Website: macys
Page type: gifting
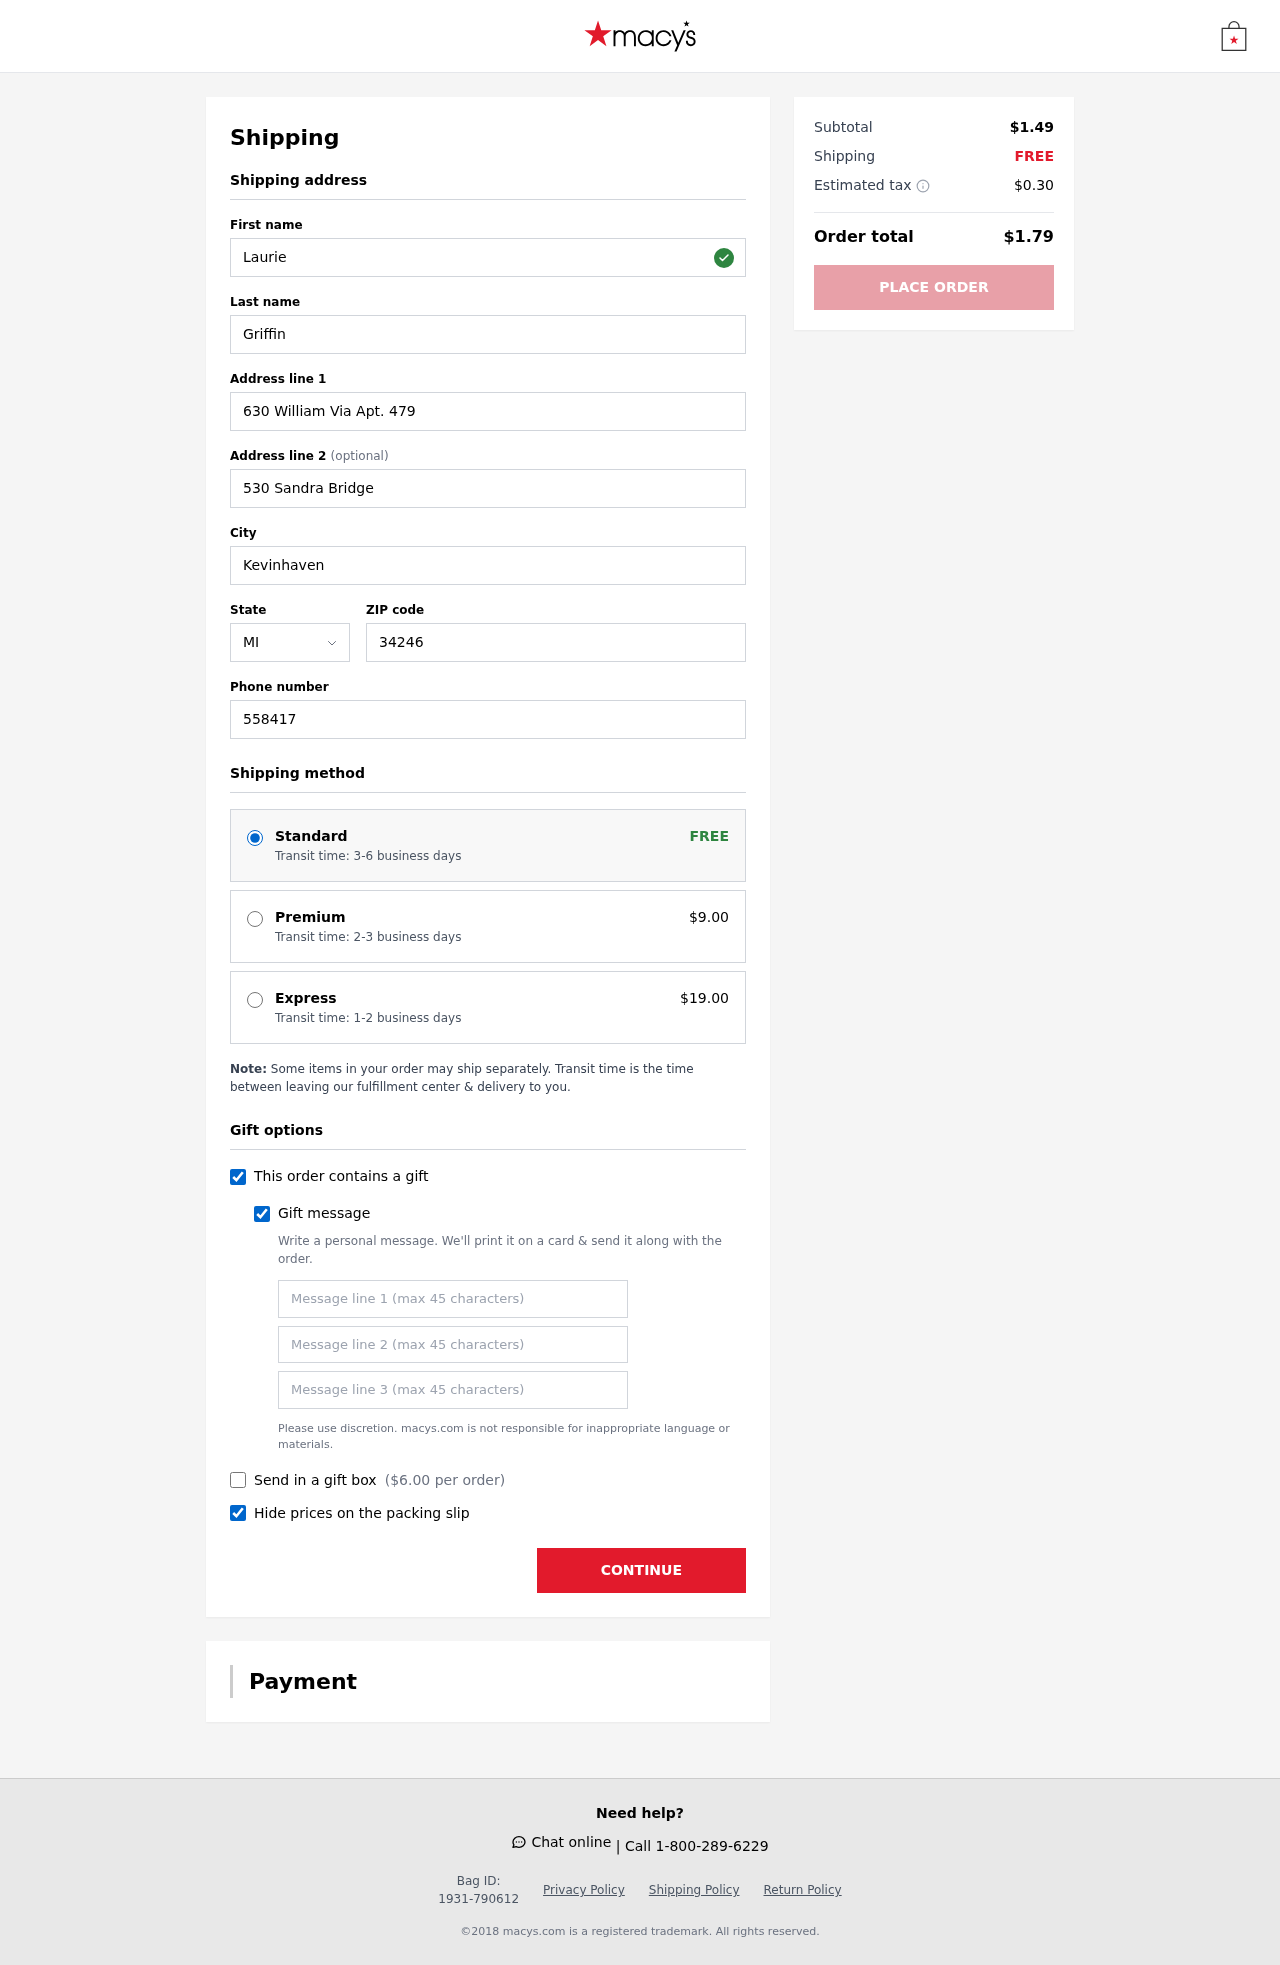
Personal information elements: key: PII_STATE_ABBR
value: MI
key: PII_FIRSTNAME
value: Laurie
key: PII_LASTNAME
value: Griffin
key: PII_STREET
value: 630 William Via Apt. 479
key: PII_STREET2
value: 530 Sandra Bridge
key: PII_CITY
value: Kevinhaven
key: PII_POSTCODE
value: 34246
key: PII_PHONE
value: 5584171522
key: PII_GIFT_MESSAGE
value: Hey Carla! I thought you’d appreciate this little hydration boost to keep you refreshed throughout your busy days. Cheers to staying energized and taking on every moment! Laurie
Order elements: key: ORDER_SHIPPING_STANDARD
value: Transit time: 3-6 business days
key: ORDER_SHIPPING_PREMIUM
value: Transit time: 2-3 business days
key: ORDER_SHIPPING_PREMIUM_PRICE
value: $9.00
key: ORDER_SHIPPING_EXPRESS
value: Transit time: 1-2 business days
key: ORDER_SHIPPING_EXPRESS_PRICE
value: $19.00
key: ORDER_GIFT_BOX_PRICE
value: $6.00
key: ORDER_SUBTOTAL
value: $1.49
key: ORDER_SHIPPING_COST
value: FREE
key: ORDER_TAX
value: $0.30
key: ORDER_TOTAL
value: $1.79